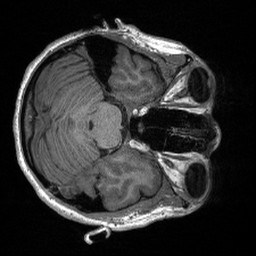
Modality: T1w
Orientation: axial
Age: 22
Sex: female